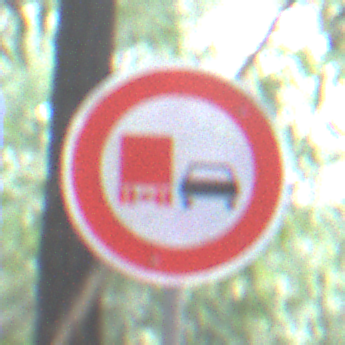
Verkehrszeichen: UeberholverbotKraftfahrzeuge
Umgebung: Outdoor, Nature
Tageszeit: SunriseSunset
Wetter: NotSpecified
Licht: Natural
Jahreszeit: Autumn
Kontrast: MediumContrast